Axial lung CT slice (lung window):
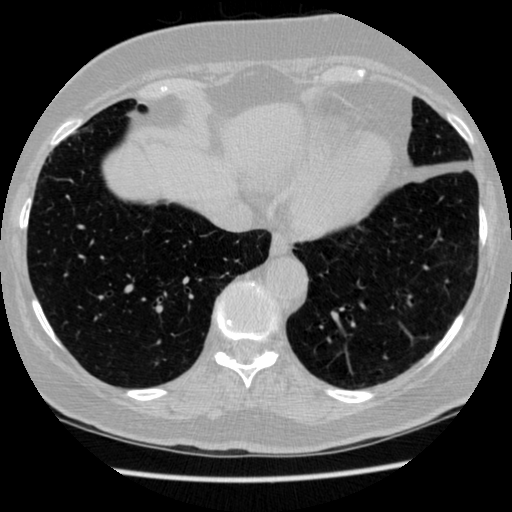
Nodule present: no